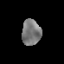
Tissue: lung
Cell type: Epithelial cells
Senescence score: 0.235
Nuclear area (px): 476
Mean DAPI intensity: 122.981